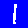
Digit: 1